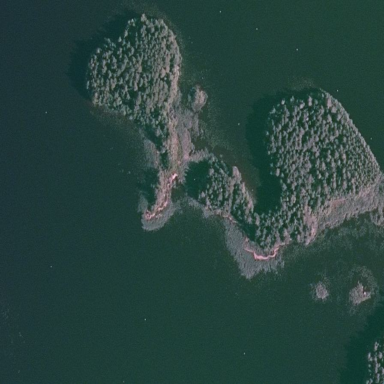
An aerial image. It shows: Islet covered with woodland.